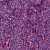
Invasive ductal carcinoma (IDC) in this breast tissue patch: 1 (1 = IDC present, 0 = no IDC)